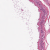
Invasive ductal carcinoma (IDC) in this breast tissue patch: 0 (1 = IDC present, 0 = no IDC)